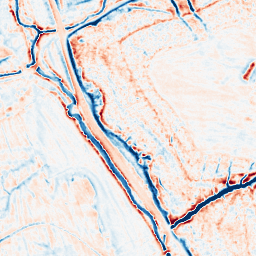
Category: multiscale
Decomposition family: dog_multiscale
Decomposition parameters: sigma_ratio: 1.4
n_scales: 5
base_sigma: 0.5
Upsampling method: cubic_catmull_rom
Upsampling parameters: scale: 2
Upsampling scale: 2